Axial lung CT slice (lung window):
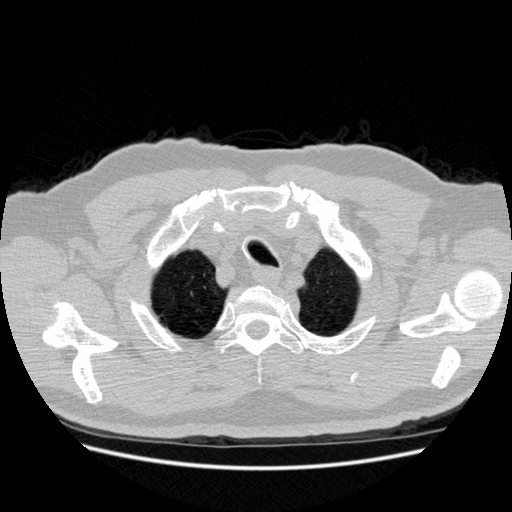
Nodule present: no